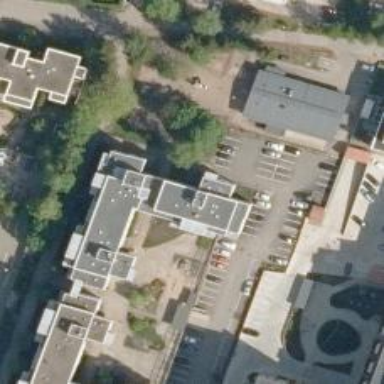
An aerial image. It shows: Image showing building with apartments.